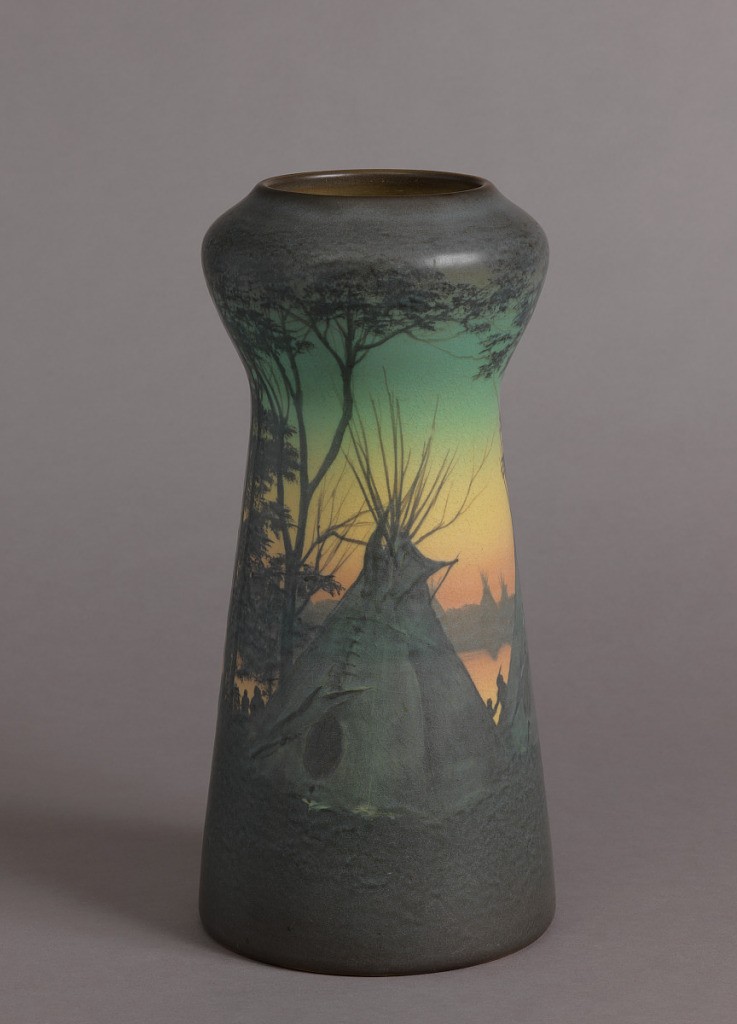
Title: Vase
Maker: Rookwood Pottery, American, 1880 - 1967
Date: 1909
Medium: stoneware
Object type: vase
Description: White stoneware, thrown.  Cylindrical body, tapering upward, waisted below bulbous shoulder, truncated neck; no foot.  Decorated with Native American-inspired scene along a riverbank.  In foreground, design of two teepees among trees with figures doing various activities. In background, more teepees are seen across river.  Bottom third of body mottled dark green and brown.  Lower sky and river subtly shaded orange into pale yellow, upper sky shading into blue-green.  Figures, teepees and foliage in shades of brown and dark green.  Exterior: slip underglaze, transparent Vellum matte glaze; cracklature.  Interior and bottom: glaze, white.